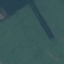
Label: AnnualCrop